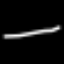
Label: line